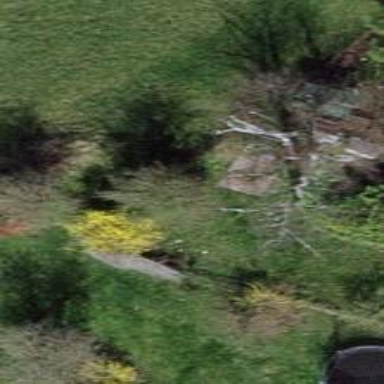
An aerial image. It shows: Patch of scrub vegetation.